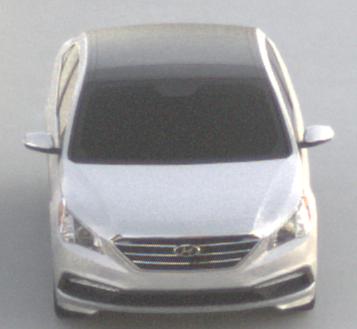
Make: Hyundai
Model: Sonata
Detailed model: Gen. 7
Model produced from: 2015
Model produced until: 2017
Doors: 4
Color: white
Road condition: dry road
Daytime: sunrise or sunset
Contrast: low contrast